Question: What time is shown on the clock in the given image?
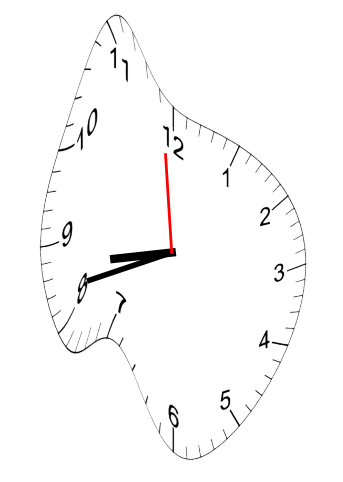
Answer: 08:41:59